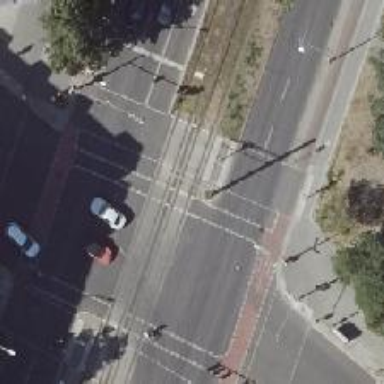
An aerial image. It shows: Tram crossing on the railway.